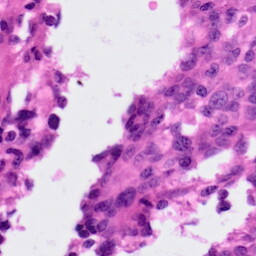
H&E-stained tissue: Ovarian